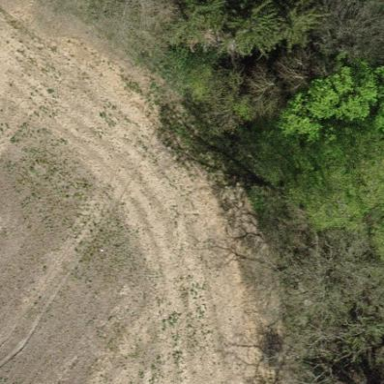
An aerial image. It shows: Beautiful woodland area.